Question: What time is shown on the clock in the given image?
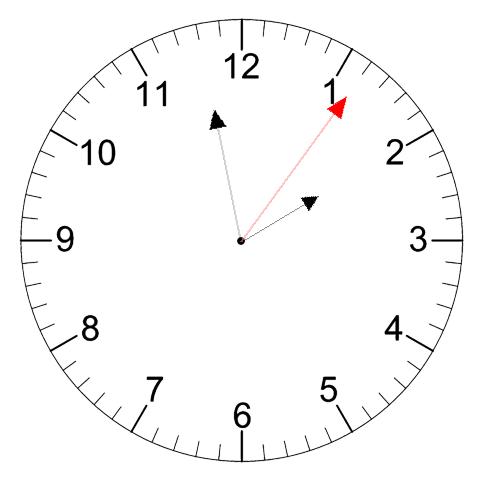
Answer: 01:58:06